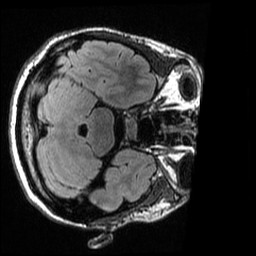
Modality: T2w
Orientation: axial
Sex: female
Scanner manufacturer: ge
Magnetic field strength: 3 T
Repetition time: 6 s
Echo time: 0.1256 s